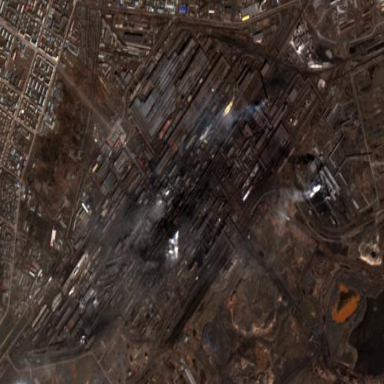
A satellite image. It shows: Industrial area dedicated to steelmaking.